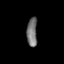
Tissue: skin
Cell type: Fibroblasts
Senescence score: 0.7775
Nuclear area (px): 293
Mean DAPI intensity: 115.932